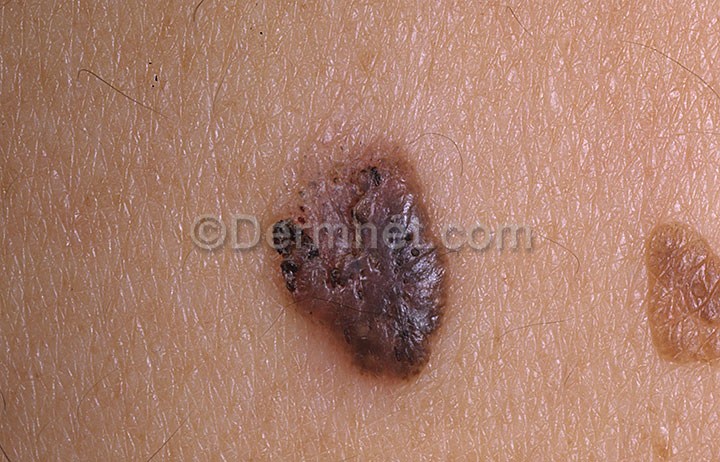
Disease: Seborrheic Keratoses and other Benign Tumors